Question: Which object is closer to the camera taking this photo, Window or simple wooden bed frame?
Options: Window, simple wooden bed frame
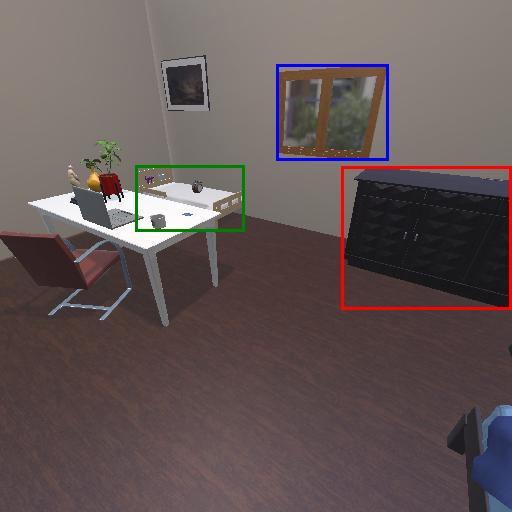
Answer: Window